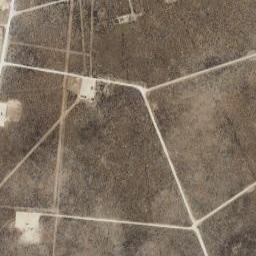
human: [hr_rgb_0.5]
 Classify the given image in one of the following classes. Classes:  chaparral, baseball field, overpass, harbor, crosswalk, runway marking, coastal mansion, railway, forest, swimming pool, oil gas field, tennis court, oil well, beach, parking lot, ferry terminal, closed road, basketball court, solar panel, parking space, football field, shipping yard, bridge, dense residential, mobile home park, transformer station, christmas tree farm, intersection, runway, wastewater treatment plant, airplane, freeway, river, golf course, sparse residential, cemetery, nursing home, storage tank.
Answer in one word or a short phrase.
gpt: oil gas field